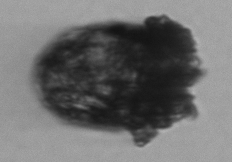
Label: Stenosemella_pacifica